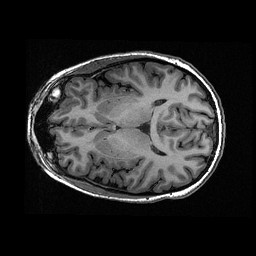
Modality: T1w
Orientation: axial
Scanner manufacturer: ge
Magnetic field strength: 3 T
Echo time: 0.00318 s